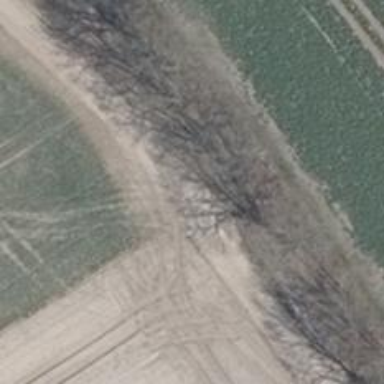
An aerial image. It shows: Sandy track road with grade4 tracktype.